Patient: sex M, age 52
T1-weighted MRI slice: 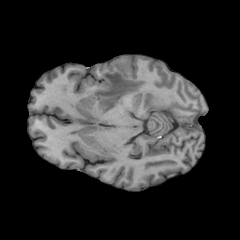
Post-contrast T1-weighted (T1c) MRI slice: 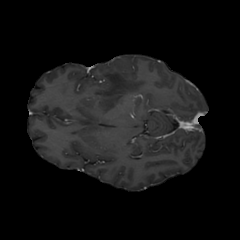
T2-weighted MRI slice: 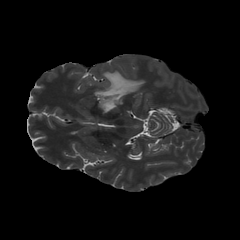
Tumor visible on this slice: yes
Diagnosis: Glioblastoma, IDH-wildtype
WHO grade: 4